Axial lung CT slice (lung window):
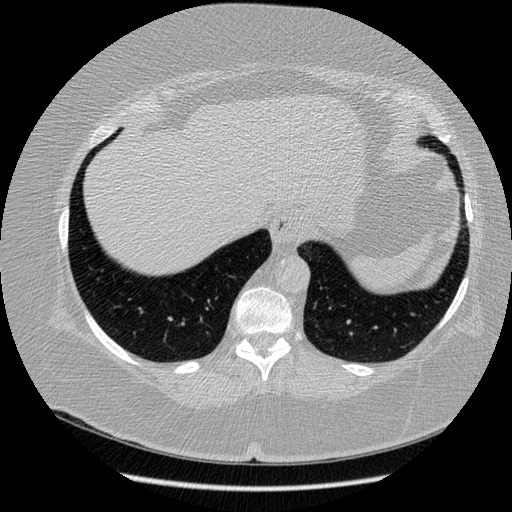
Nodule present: no